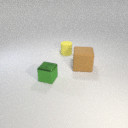
large brown rubber cube to the right of small yellow rubber cylinder